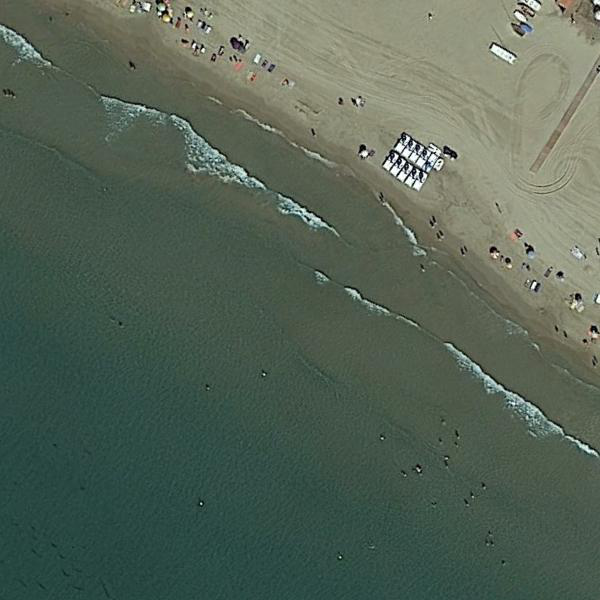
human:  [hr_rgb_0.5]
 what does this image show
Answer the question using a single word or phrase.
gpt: beach